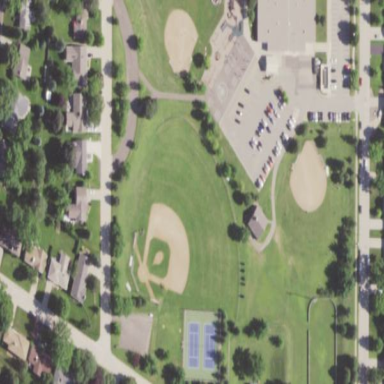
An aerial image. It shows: Baseball pitch for leisure land activities.